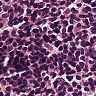
Metastatic tissue present: no